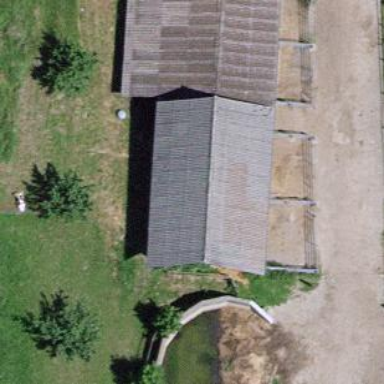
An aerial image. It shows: Rural barn.